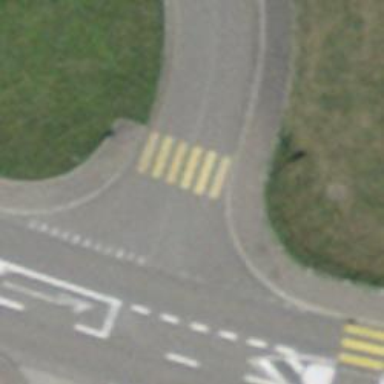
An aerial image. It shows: Marked crossing with zebra markings.